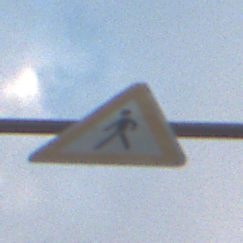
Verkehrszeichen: FussgaengerRechts
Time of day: SunriseSunset
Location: Outdoor (Nature)
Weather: PartlyCloudy
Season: NotSpecified
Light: Natural